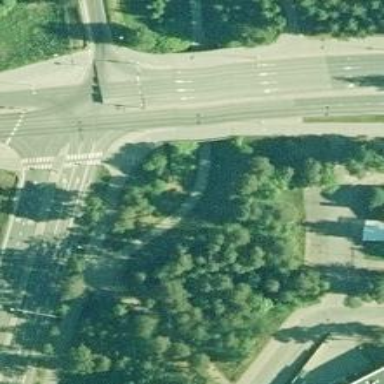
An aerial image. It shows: Asphalt cycleway.